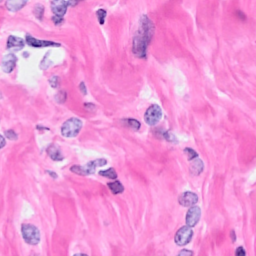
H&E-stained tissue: Breast